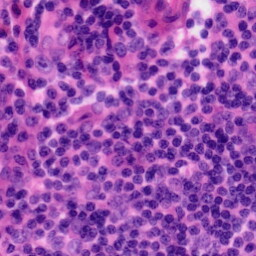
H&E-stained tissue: Tonsil